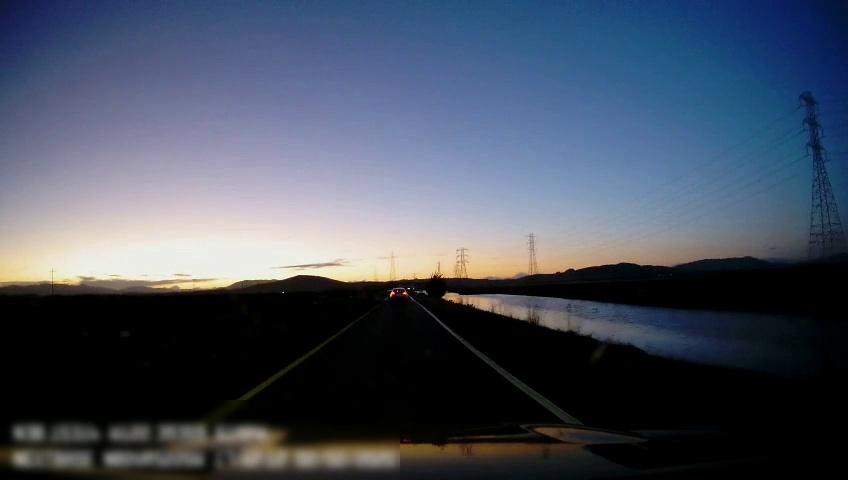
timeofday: Dusk/Dawn/Twilight
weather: Sunny
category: Drivable Space
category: Vehicles | Car
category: Lanes | Current Lane
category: Lanes | Current Lane